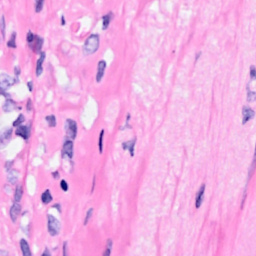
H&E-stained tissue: Breast